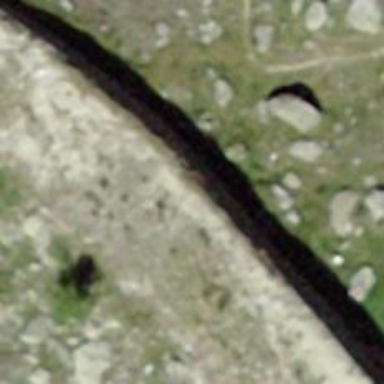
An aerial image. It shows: Wall barrier.